Interaction volume radius: 5 \u00c5
Interaction volume height: 15 \u00c5
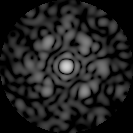
Disorder parameter: 0.646